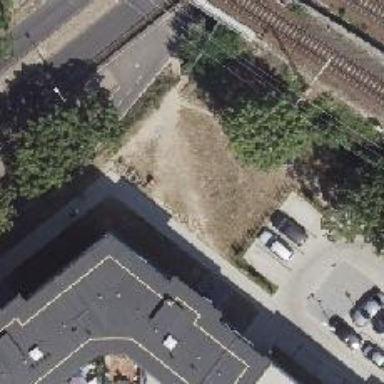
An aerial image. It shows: Compacted footway.